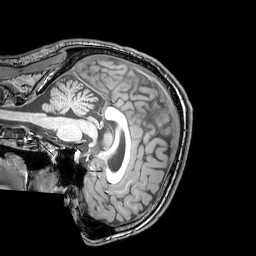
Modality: T1w
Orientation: sagittal
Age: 26
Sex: male
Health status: healthy
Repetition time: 0.081 s
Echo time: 0.037 s